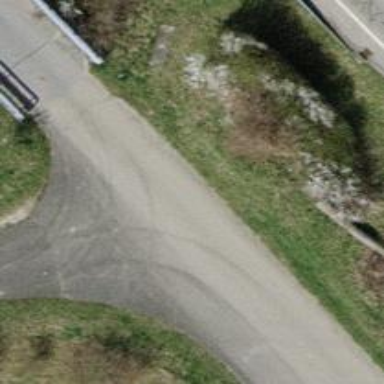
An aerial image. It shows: Asphalt track with grade1 tracktype.